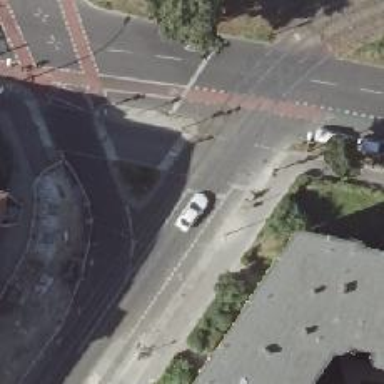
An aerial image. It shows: Road with traffic signals.